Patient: sex M, age 36
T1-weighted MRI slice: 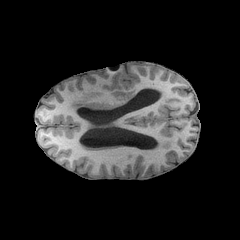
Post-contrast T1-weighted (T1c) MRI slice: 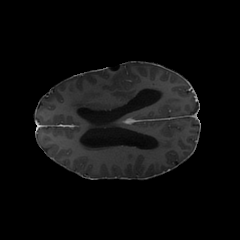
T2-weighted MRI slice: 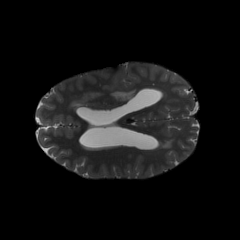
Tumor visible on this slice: yes
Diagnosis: Astrocytoma, IDH-mutant
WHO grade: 4